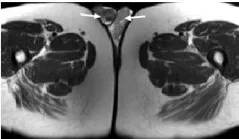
Axial.
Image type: radiology (mri)